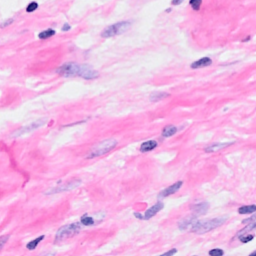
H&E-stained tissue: Breast